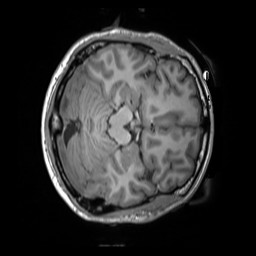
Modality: T1w
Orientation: axial
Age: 31
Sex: male
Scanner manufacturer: siemens
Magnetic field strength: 3 T
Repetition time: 1.55 s
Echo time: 0.00234 s